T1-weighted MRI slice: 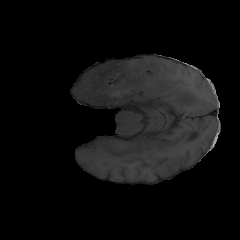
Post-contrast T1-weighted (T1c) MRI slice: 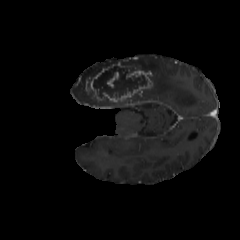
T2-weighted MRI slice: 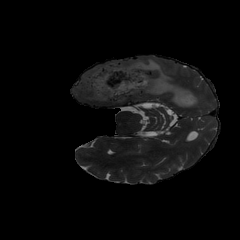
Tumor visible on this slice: yes